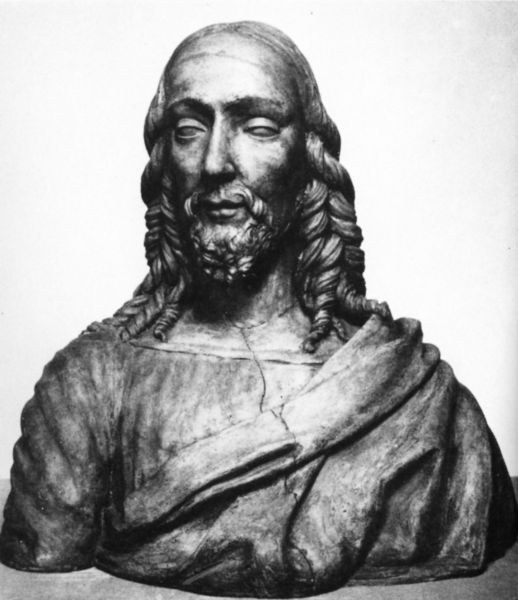
Titel: Christusbüste, Florentinisch
Institution: London, Victoria and Albert Museum
Schlagwörter: mann, umhang, bart, hemd, augen, stein, hals, porträt, haare, locken, schulter, skulptur, büste, tusch, jesus, riss